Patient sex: M
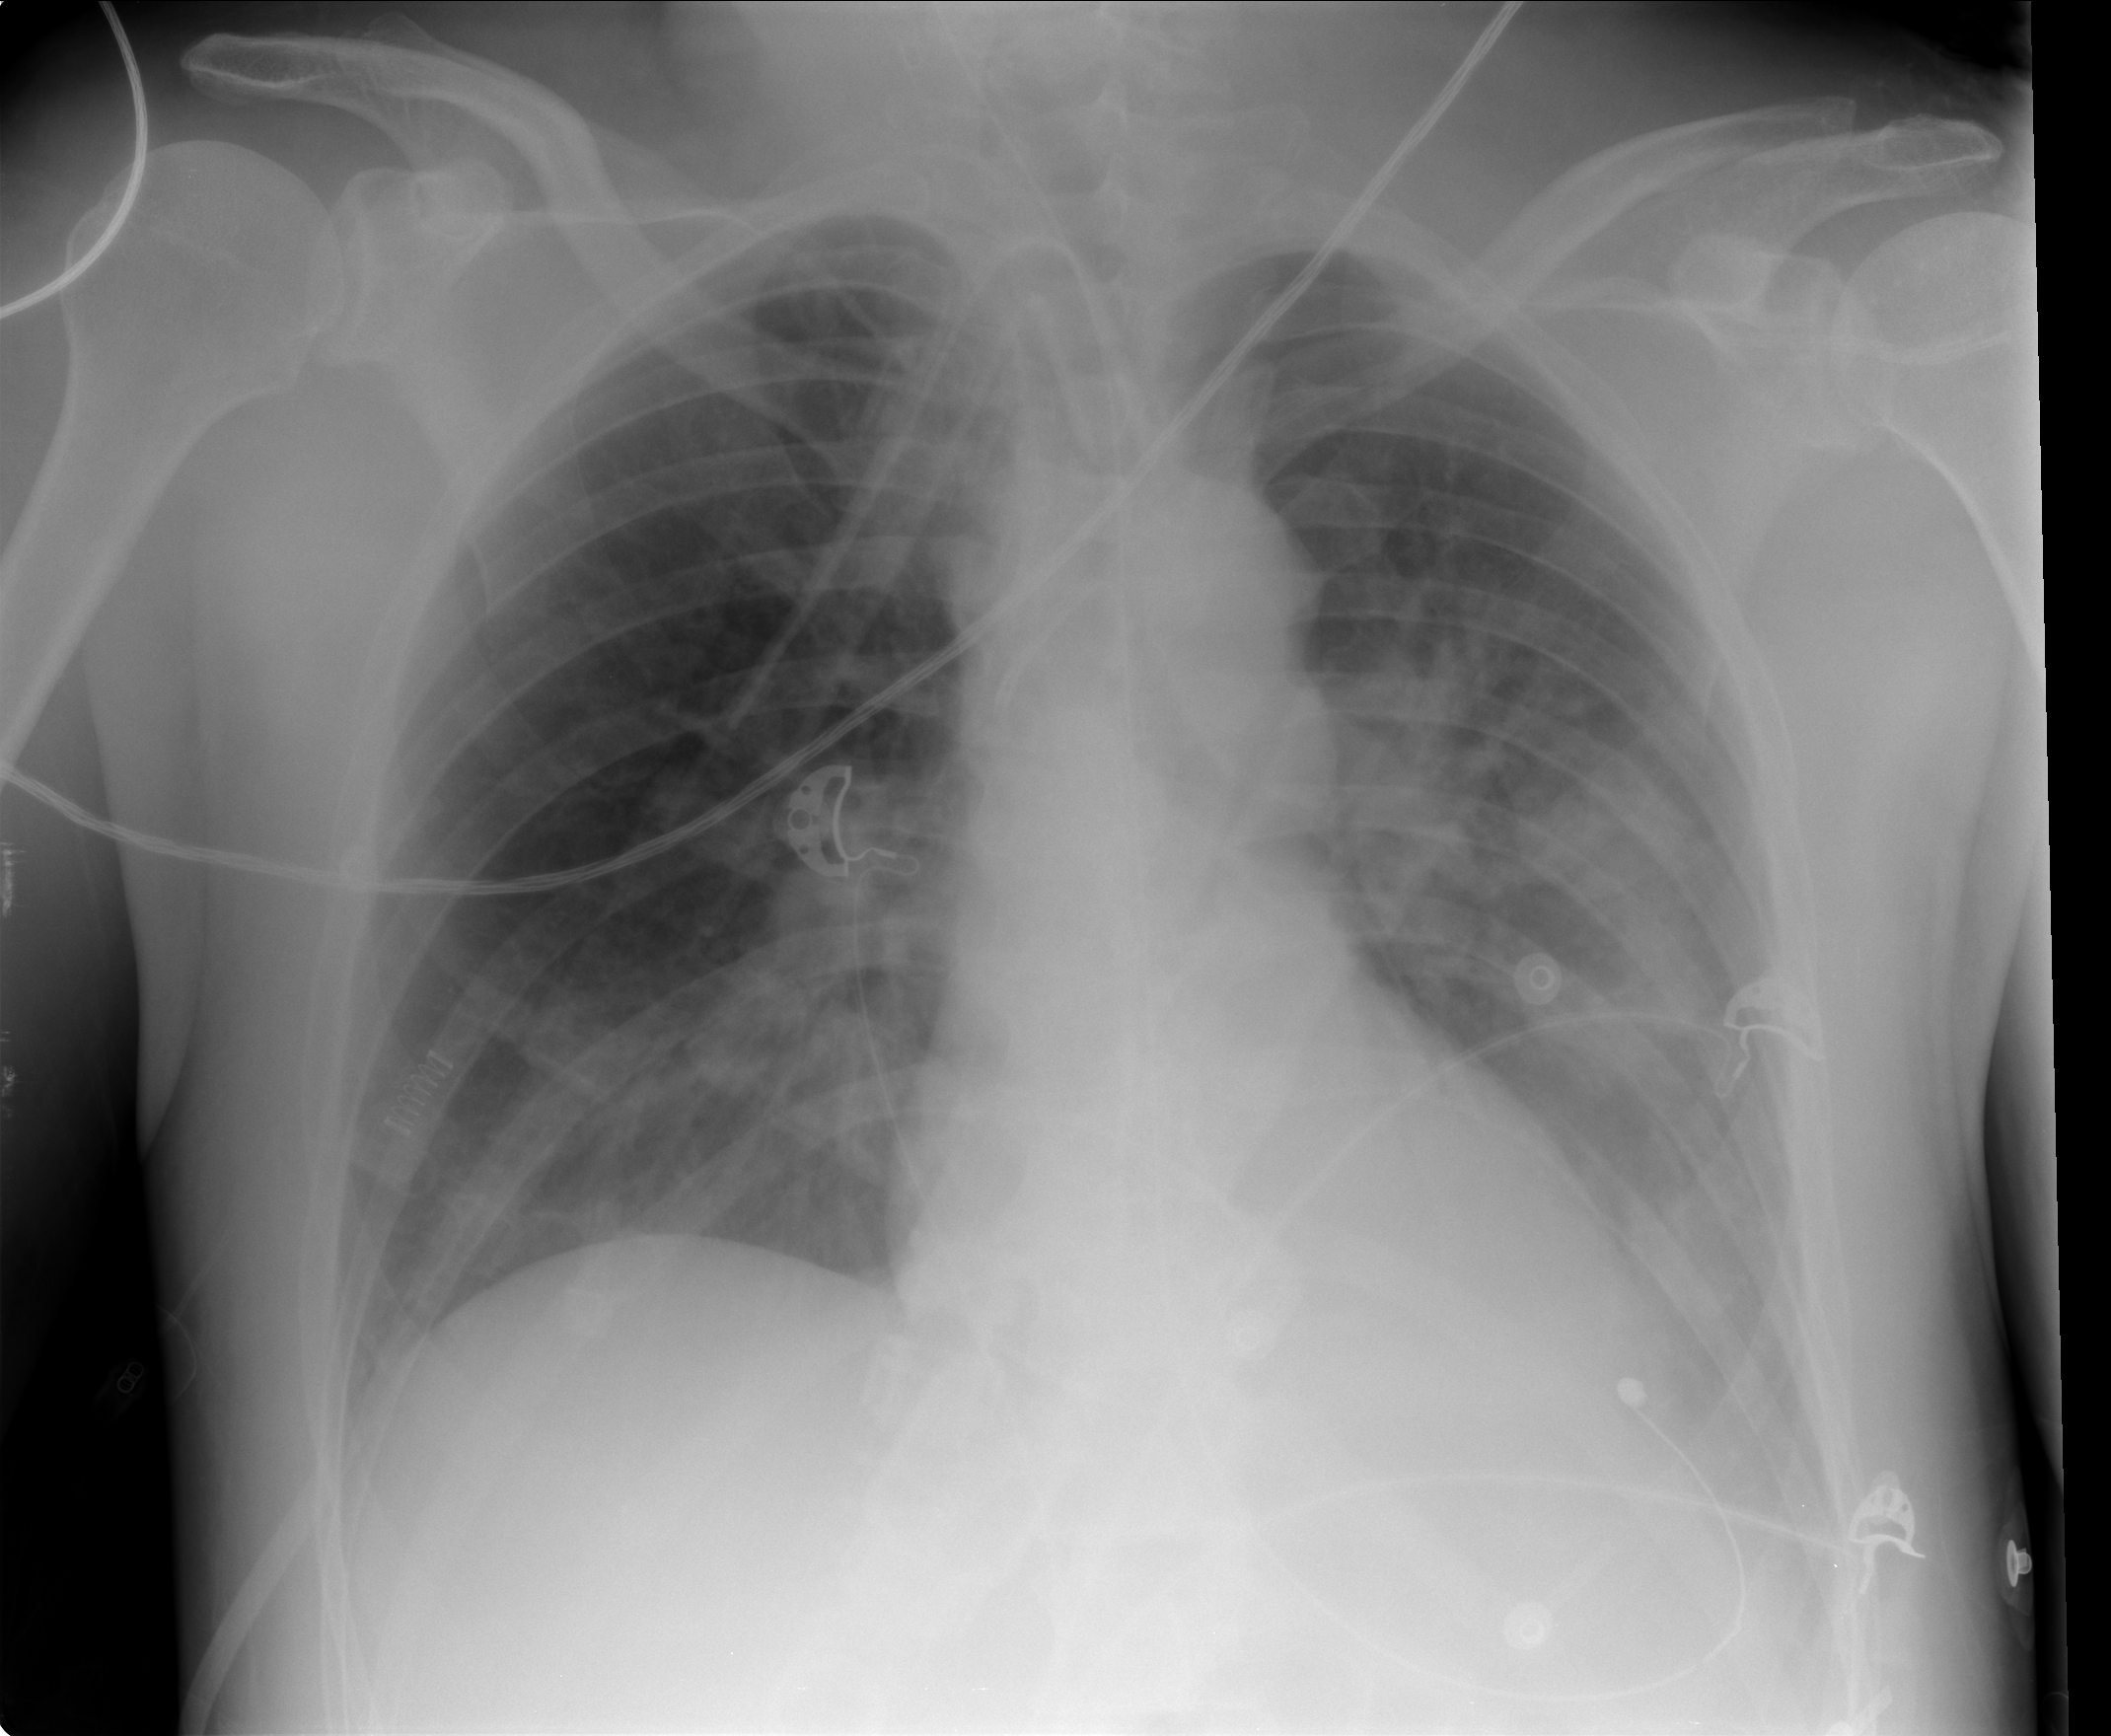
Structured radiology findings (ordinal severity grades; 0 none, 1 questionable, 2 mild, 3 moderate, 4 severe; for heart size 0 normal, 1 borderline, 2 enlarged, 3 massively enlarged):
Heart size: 0
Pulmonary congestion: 2
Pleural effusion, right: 0
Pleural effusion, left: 2
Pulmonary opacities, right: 0
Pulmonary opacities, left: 2
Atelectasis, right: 2
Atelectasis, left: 2